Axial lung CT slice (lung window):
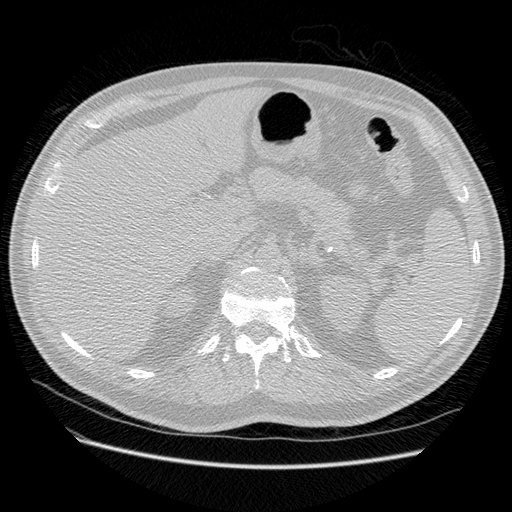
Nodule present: no